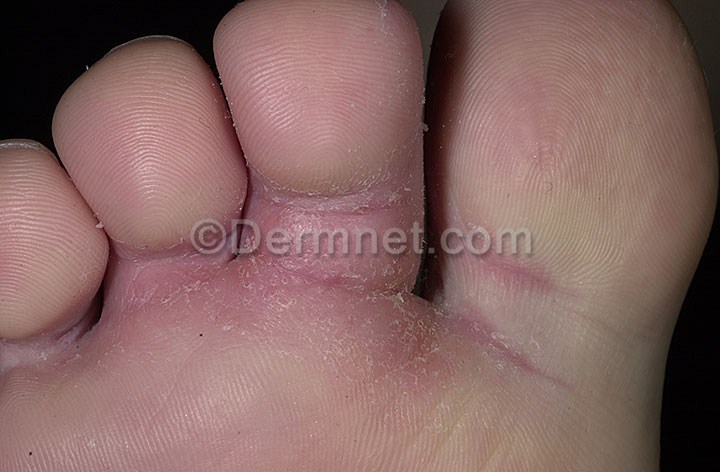
Disease: Eczema Photos